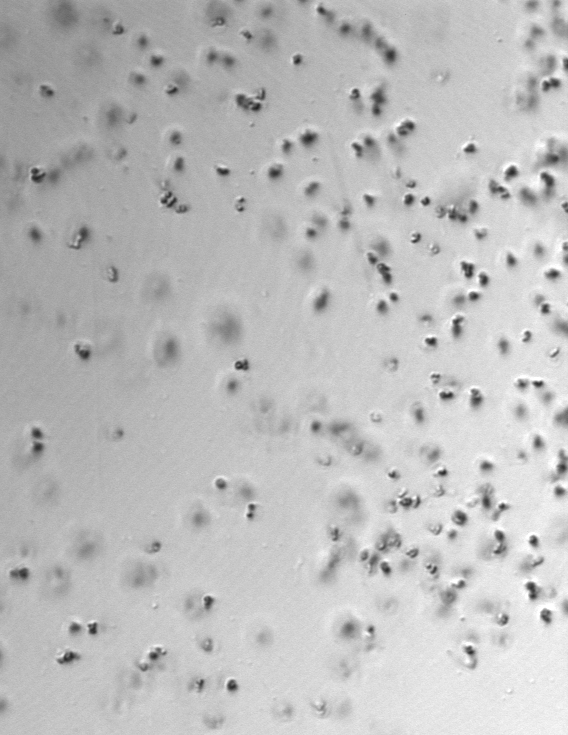
Label: Phaeocystis